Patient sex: M
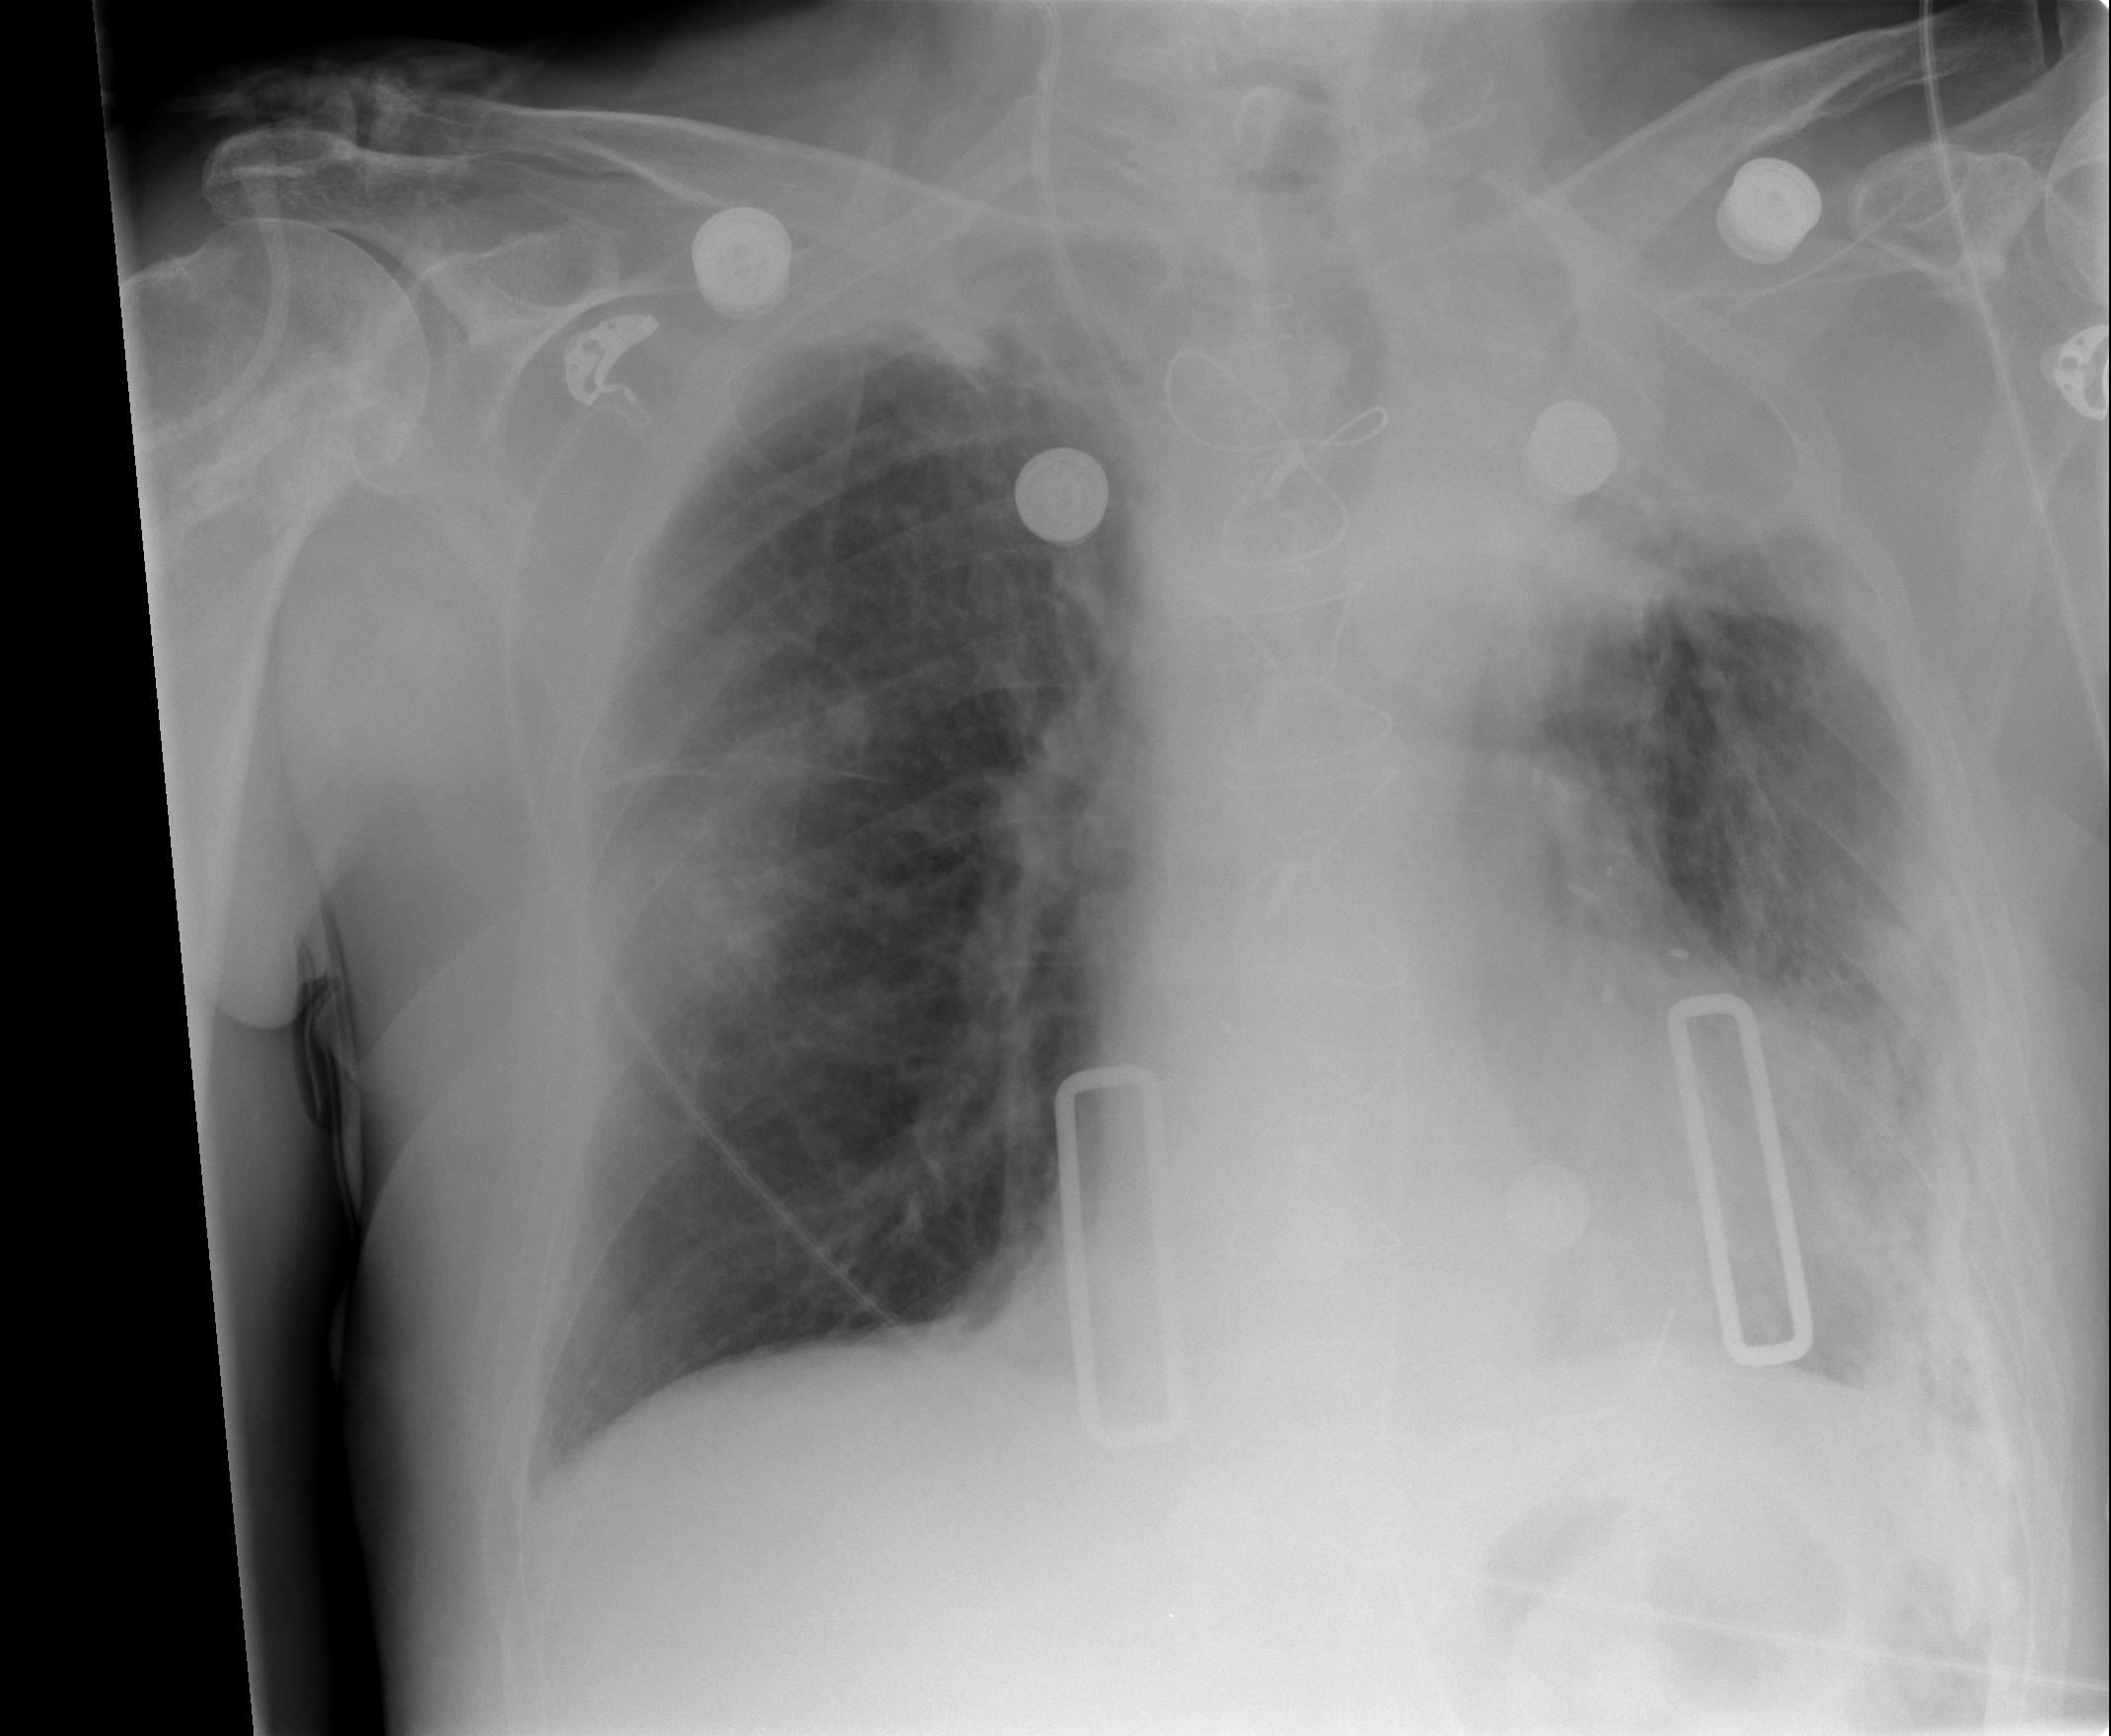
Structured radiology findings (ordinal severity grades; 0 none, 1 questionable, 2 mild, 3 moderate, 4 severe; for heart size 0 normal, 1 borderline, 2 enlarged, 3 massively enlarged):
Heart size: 0
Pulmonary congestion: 0
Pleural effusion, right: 0
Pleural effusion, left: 1
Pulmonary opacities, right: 0
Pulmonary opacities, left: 2
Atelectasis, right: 2
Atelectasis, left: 2